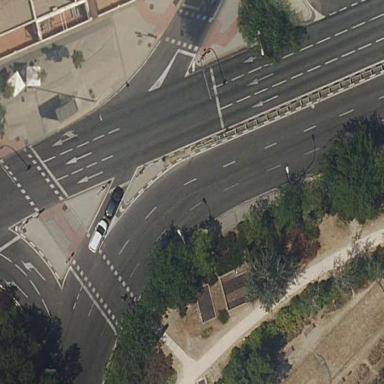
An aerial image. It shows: Kerb barrier with traffic calming island.